Question: I am developing C# windows application first time.
Que 1 - ) I have developed my windows application which uses SQL server 2008 using below connection string..
'''
Data Source=myMachineName;Initial Catalog=myDataBase;User Id=myUsername;Password=myPassword;
'''
But When I created setup of my application and installed it to another computer then it is throwing error of could not establish connection with SQL server..
I guess this error is because of my connection string as it is specific to my computer and installing it to another computer will not work..
Hence How can I make my connection string which will work with any computer..
Que 2 - Do I need to attach schema file with my setup as How my database will be created into the other computers??
This might be silly qustion but as I am doing this first time , i dont know about this all.

Regards,
Mahesh
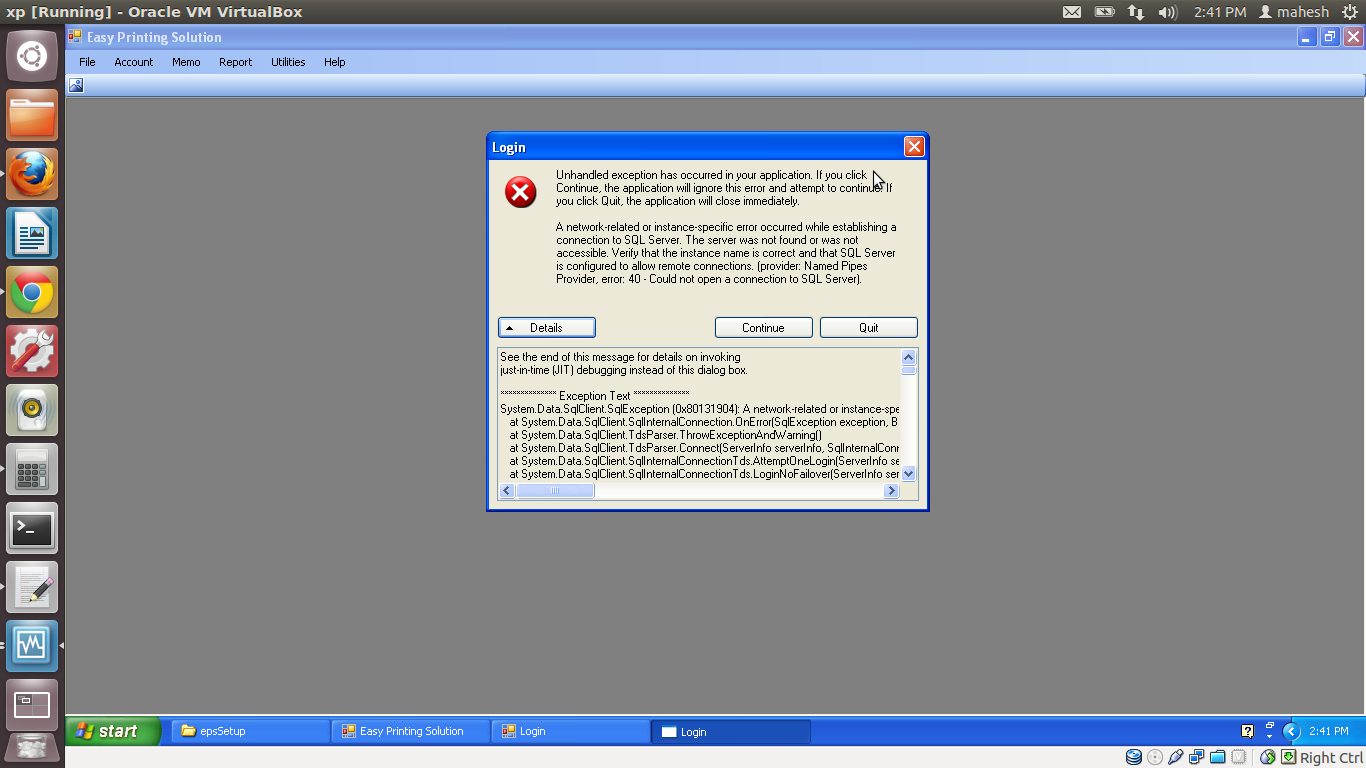
Answer: If you've used SQL Server on your development machine, it has to be installed on every computer that will be using your app. There are several options to resolve this issue:
If your app doesn't need access to a central sql server (for example your app just keeps track of users DVDs), use SQL Server Compact Edition instead and embed it to your app
If your app needs some kind of a centralized data, get a dedicated SQL server first, install there everything you need and in your app change your current myServerAddress to the address of the server. Note that the server needs to be accessible from remote locations (some restrict access to localhost!).
> Que 2 - Do I need to attach schema file with my setup as How my
database will be created into the other computers??
Again, multiple options. For instance, you can export your database to a .sql file (Right click on the db in your DB explorer and select option 'Publish to provider') and then import it using a sql manager on other computers. Or maybe you can create a .cs installation script, that will do the same job using C# code.
Example links for solutions:
question1: <URL>
question2: <URL>
> Okay that's fine but will my current Connection string work in that case as the DataSource
is my specific machine name
Of course not, you'd have to change it to point to the SQL Server CE database file. Probably the best way is to not hardcode it, but use a relative path to the database. It looks like this for instance:
'Data Source=|DataDirectory|\MyDb.sdf', where '|DataDirectory|' points to the 'App_Data' folder of your application.
> Also plese see the error screen map i have attach with the question..
Your error is quite clear - there was a problem establishing a connection to your database. It either doesn't exist or isn't accessible from your current machine.